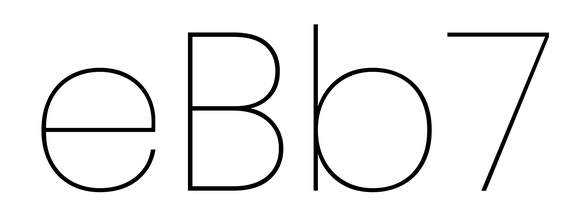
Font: Poppins-Thin